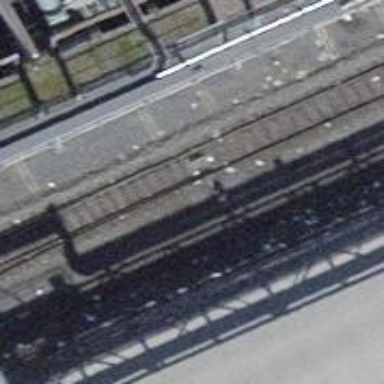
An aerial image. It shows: Single-track railway spur.